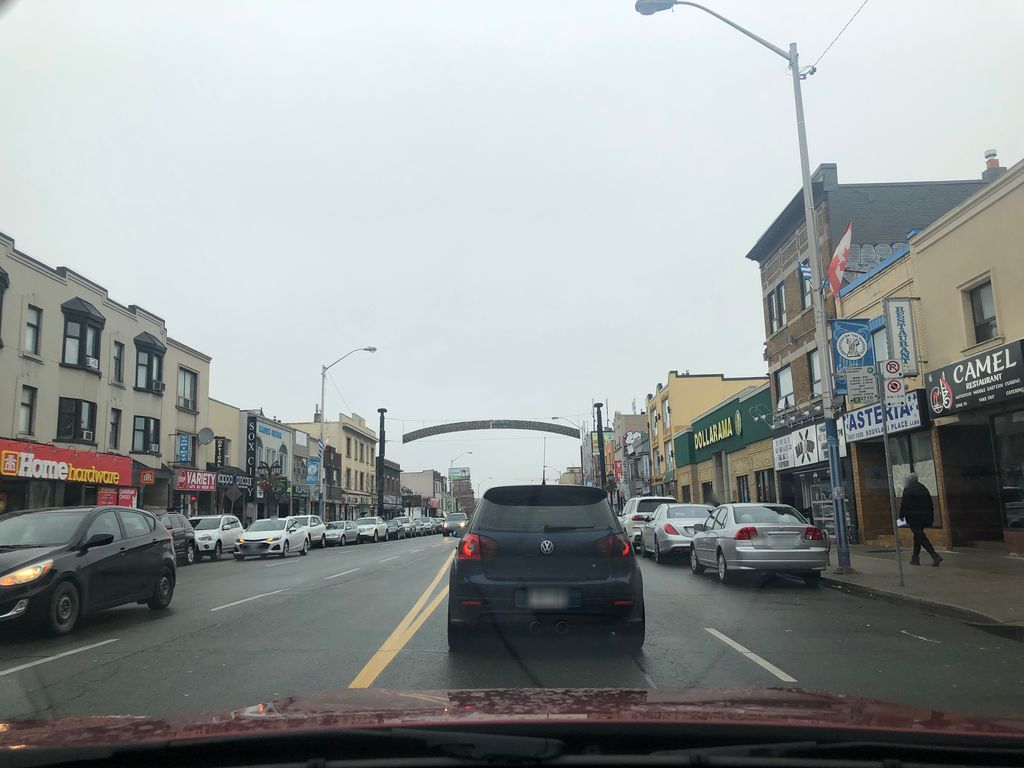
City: toronto